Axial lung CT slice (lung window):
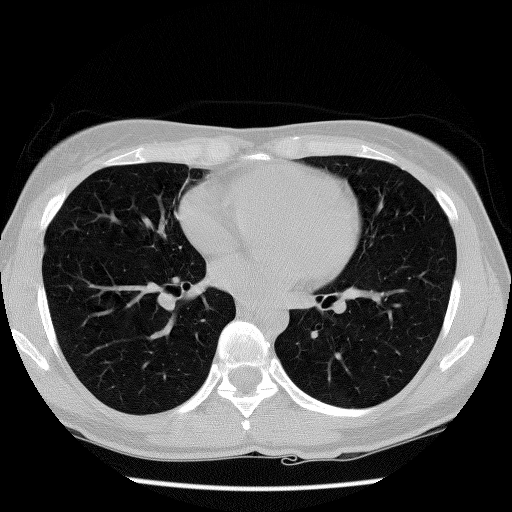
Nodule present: no